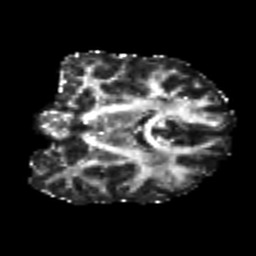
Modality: FA
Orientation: coronal
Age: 25
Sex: female
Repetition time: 8.4 s
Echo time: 0.09 s